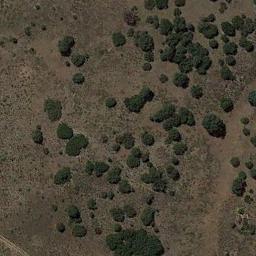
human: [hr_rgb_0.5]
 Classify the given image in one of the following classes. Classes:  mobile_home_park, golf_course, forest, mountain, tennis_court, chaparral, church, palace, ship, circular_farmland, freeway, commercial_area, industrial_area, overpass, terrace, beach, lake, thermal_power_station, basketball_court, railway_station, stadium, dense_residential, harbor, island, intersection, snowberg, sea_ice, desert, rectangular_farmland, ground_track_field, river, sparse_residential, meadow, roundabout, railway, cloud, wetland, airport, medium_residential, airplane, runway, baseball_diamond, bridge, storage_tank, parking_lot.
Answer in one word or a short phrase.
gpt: chaparral